Field crop: maize
Growth stage: 1
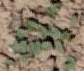
Species: convolvulus